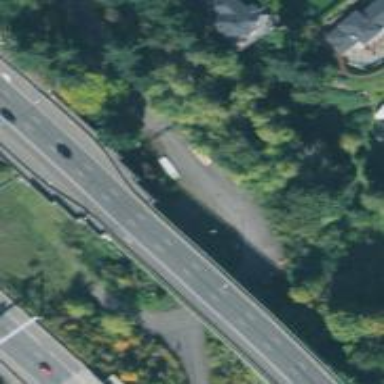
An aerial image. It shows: Suspension bridge over motorway.